Question: I wanted an OCR solution for my project and I found ABBYY cloud OCR SDK interesting. I was just checking out a sample provided in the gitHub <URL>. The project requires an applicationID and a password to authenticate in their server. I got the required credentials by registering in their site as a free trial. The problem is that I cannot authenticate. I get an empty authToken as response.
It gets crash here
'''
NSString *installationId = [responseDictionary valueForKey:@"authToken"];
[[NSUserDefaults standardUserDefaults] setObject:installationId forKey:kOCRSDKInstallationId];
NSParameterAssert(self.installationId);
'''
These are from the sample project I used. I cannot figure out the reason for this.

Its an exceptional breakpoint at
I get this on crashing
> Assertion failure in -[OCRDemoClient
activateInstallationWithDeviceId:success:failure:force:],
/Users/meerajpai/Meera/OCR/ocrsdk.com-
master/iOS/Pods/OCRSDKClient/OCRSDKClient/OCRSDKClient.m:98
Close look at the screenshot is available <URL>
Here is the response
'''
Printing description of responseDictionary:
{
"__name" = response;
"_xmlns" = "http://ocrsdk.com/schema/response-1.0.xsd";
"_xmlns:xsi" = "http://www.w3.org/2001/XMLSchema-instance";
"_xsi:schemaLocation" = "http://ocrsdk.com/schema/response-1.0.xsd http://ocrsdk.com/schema/response-1.0.xsd";
authToken = {
};
}
'''
I am interested to know why cant I authenticate? Did I miss something ?
Thanks in advance
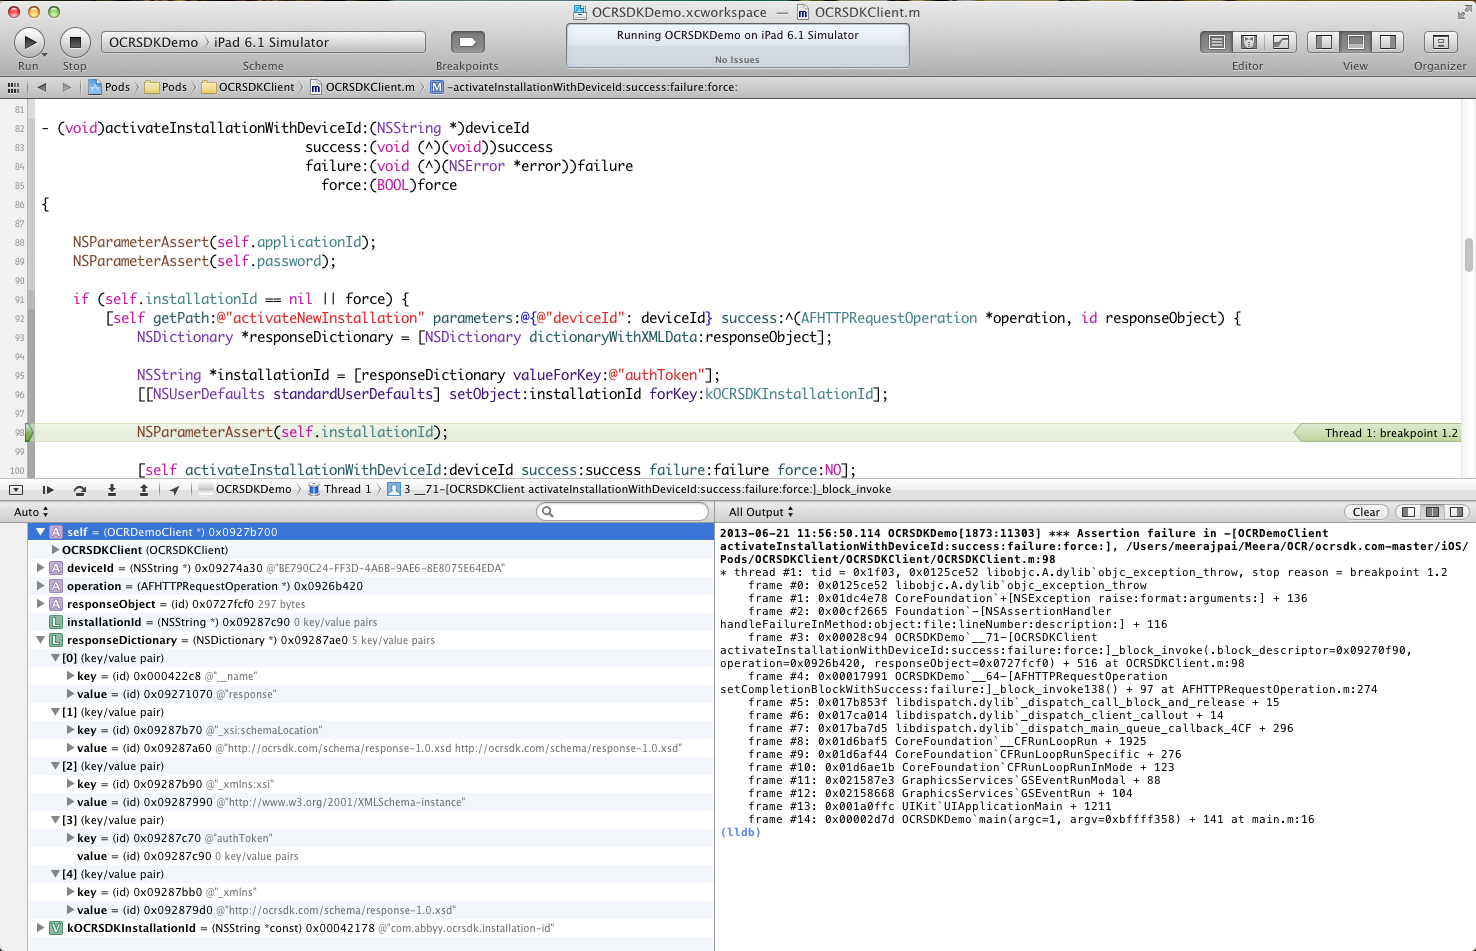
Answer: The issue occurs because of an error in the sample code. It should be fixed this week, the temporary solution please see <URL>.